Question: I want to make a style on html5 audio player.
'''
<audio id="player" controls="controls">
<source src="song.ogg" type="audio/ogg" />
<!-- using mozilla firefox -->
Your browser does not support HTML5 audio. Please upgrade your browser.
</audio>
'''

Is it possible to put css style on the html5 generic audio player timeline?
-thanks.
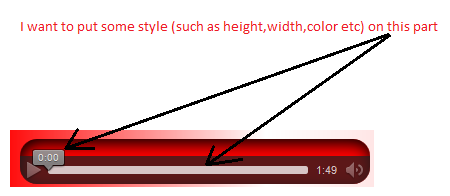
Answer: The following code, when pasted into Chrome's developer console, reveals a document fragment that describes the audio element's structure:
'''
var aud = document.createElement('audio');
document.querySelector('body').appendChild(aud);
aud.controls = true;
'''
Going to the chrome debugger's elements tab reveals this document fragment:
'''
<div>
<div>
<div>
<input type="button">
<input type="range" precision="float" max="0">
<div style="display: none;">0:00</div>
<div>0:00</div>
<input type="button">
<input type="range" precision="float" max="1" style="display: none;">
<input type="button" style="display: none;">
<input type="button" style="display: none;">
</div>
</div>
</div>
'''
If there was a way to change the style of the time display or the play/pause button without redefining the inner structure(i.e. shadow DOM), it would be through that document fragment. There is neither a function nor an attribute that suggests the ability to access said document fragment.